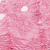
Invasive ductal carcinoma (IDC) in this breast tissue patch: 0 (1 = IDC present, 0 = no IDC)